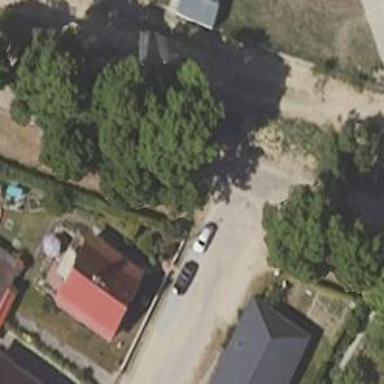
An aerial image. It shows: Residential road.